高一 · 计数
（2020 秋 - 湖北期中）某电子商务公司对 200 名网络购物者 2020 年上半年的消费情况进行统计,发现消费金额（单位: 万元）都在区间[0.3, 0.9] , 其频率分布直方图如图所示．在这些购物者中，消费金额在区间 $[0.5,0.9]$ 内的购物者的人数为人.

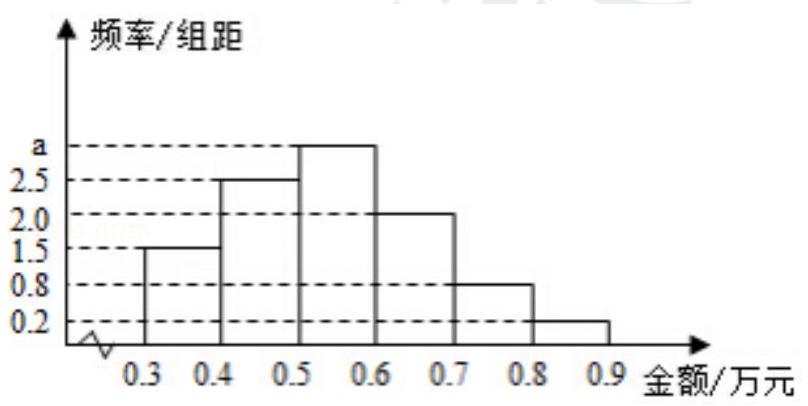
答案: 120 .
解析: 解：由频率分布直方图得消费金额在区间[0.5, 0.9] 内的频率为:

1 - $(1.5+2.5) \times 0.1=0.6$.

$\therefore$ 消费金额在区间 $[0.5,0.9]$ 内的购物者的人数为:

$200 \times 0.6=120$ 人.

故答案为: 120 .